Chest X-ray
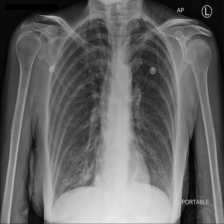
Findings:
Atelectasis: negative
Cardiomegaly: negative
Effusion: negative
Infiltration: negative
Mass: negative
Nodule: negative
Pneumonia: negative
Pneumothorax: negative
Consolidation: negative
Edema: negative
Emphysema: negative
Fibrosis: negative
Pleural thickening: negative
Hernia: negative